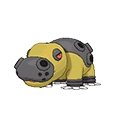
Pok\u00e9mon: hippowdon